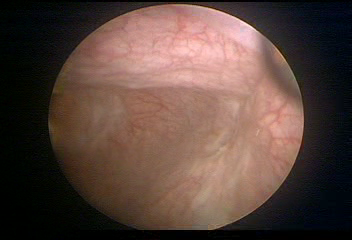
Modality: WLC
Class: Normal mucosa
Bladder cancer association: No